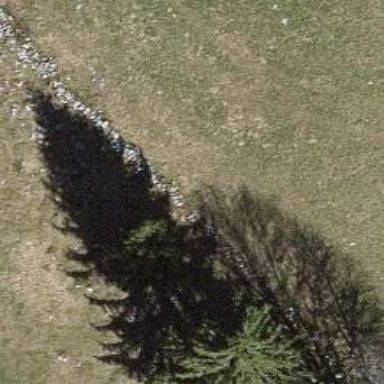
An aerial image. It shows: Wall is shown in the image.